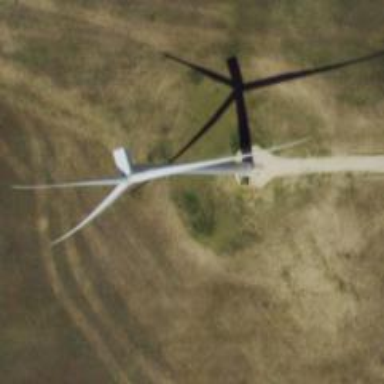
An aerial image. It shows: Wind generator powered by wind. The generator type is horizontal axis and it uses wind turbines.